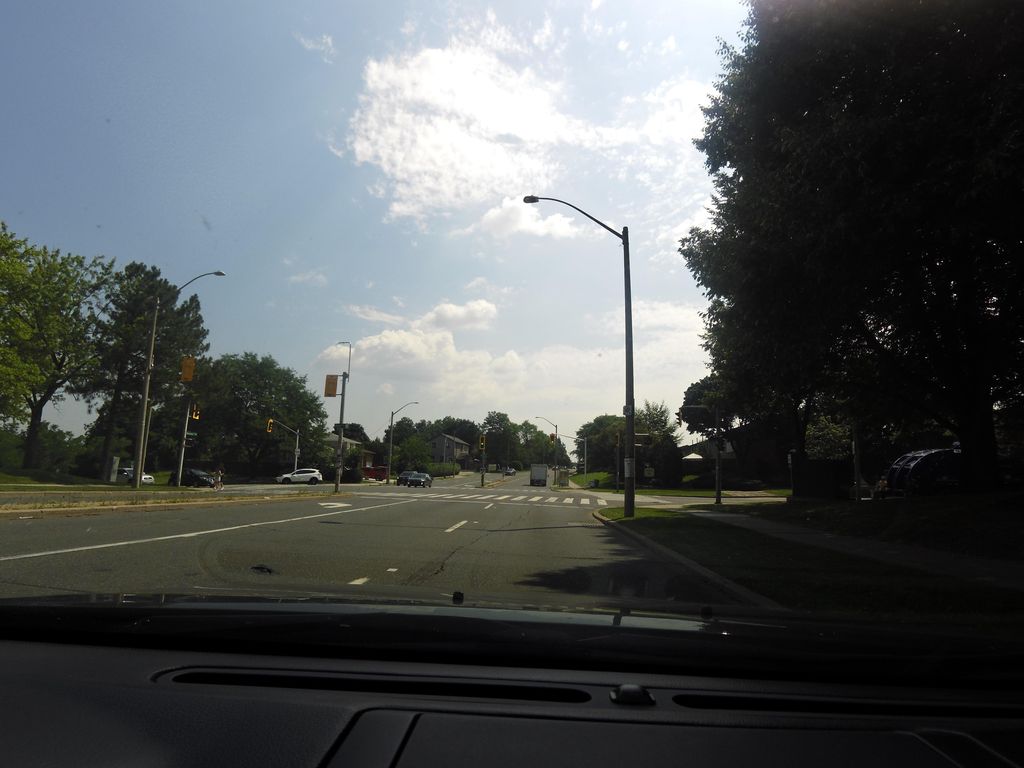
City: hamilton